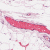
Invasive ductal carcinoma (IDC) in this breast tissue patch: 0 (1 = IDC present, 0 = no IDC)